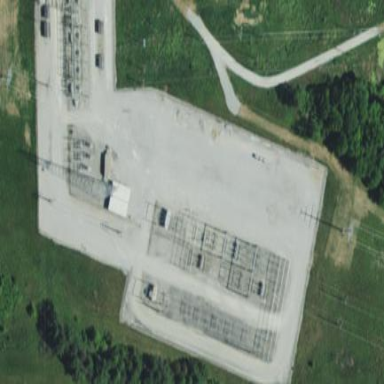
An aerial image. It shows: Substation surrounded by fence.